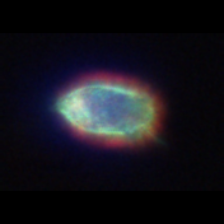
Taxon: Ciliates
Group: Other